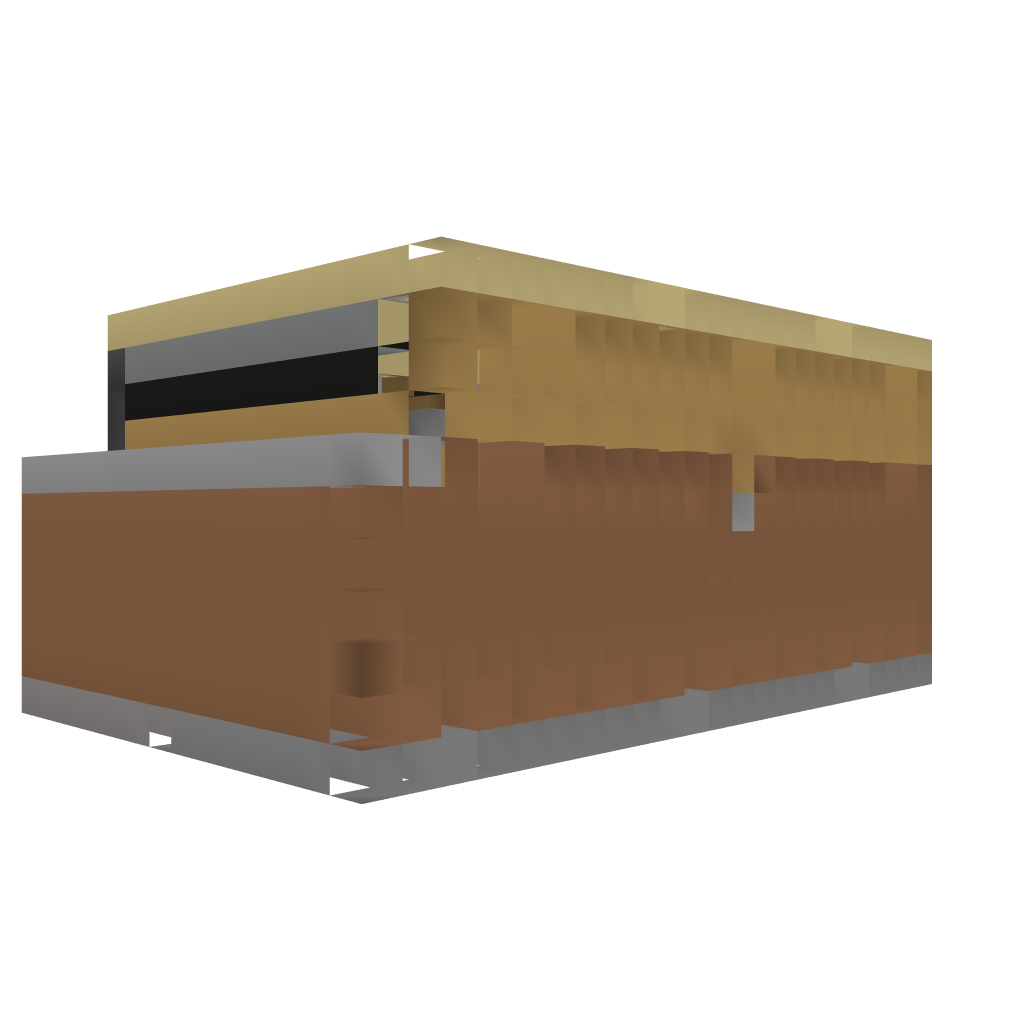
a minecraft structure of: Small house